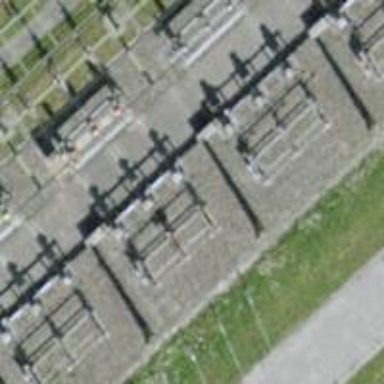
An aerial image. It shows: Insulator used in power equipment.